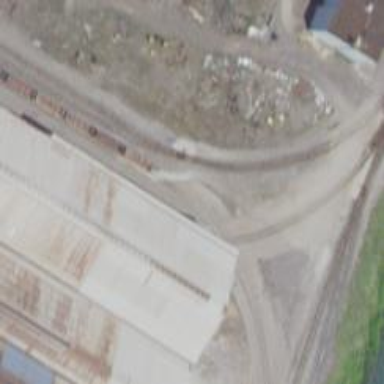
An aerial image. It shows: Railway spur service.